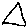
Label: triangle